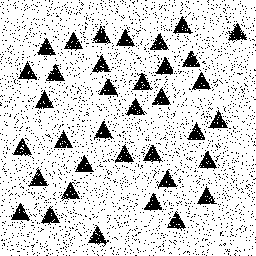
Squares: 0
Triangles: 36
Stars: 0
Total shapes: 36